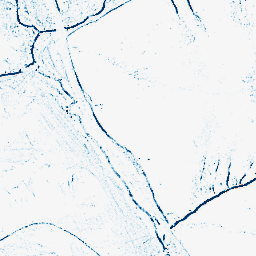
Category: morphological
Decomposition family: morphological_square
Decomposition parameters: operation: closing
size: 3
Upsampling method: sinc_hamming
Upsampling parameters: scale: 2
kernel_size: 8
Upsampling scale: 2